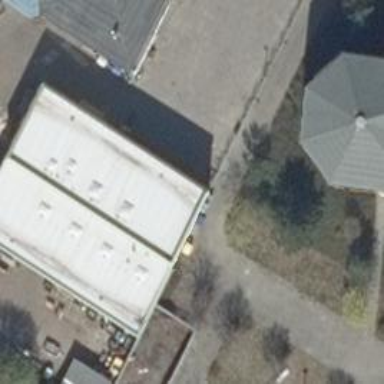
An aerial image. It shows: Group of garages.